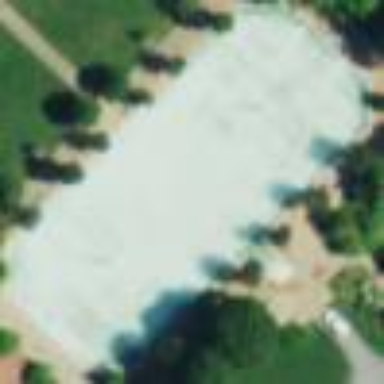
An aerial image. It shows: Ice skating pitch for leisure activities. It has ice surface.